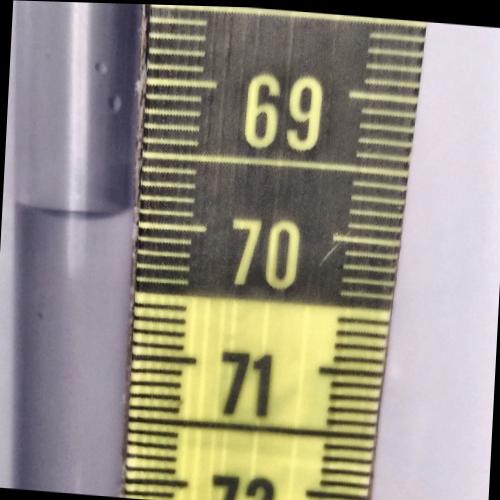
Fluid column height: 69.9 cm